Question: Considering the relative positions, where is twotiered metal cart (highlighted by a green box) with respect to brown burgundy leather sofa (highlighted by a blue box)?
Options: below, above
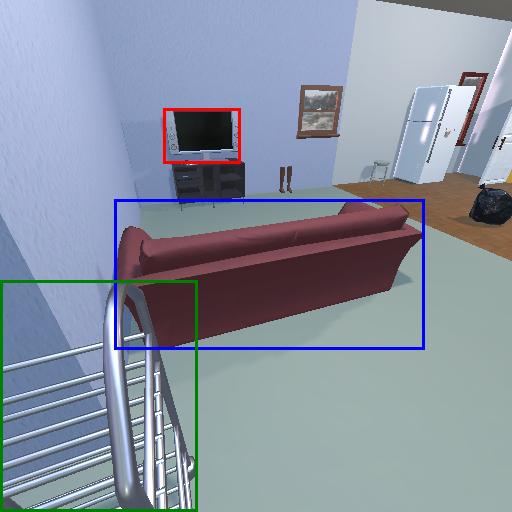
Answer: below